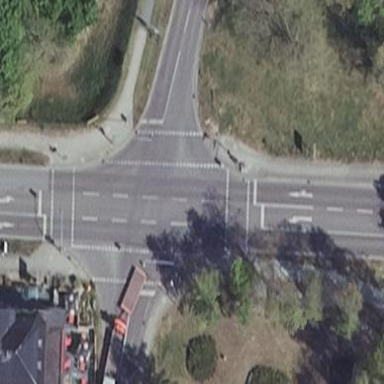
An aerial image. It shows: Asphalt road junction at the primary highway area.